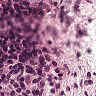
Metastatic tissue present: no